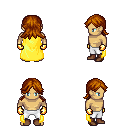
a pixel art fantasy rpg character, male body template, human, tanned skin, yellow cape, white pants, brunette loose hair, gold gloves, brown shoes, four views (front, back, left, right), 2x2 character sprite sheet, small pixel art, hard edges, no anti-aliasing